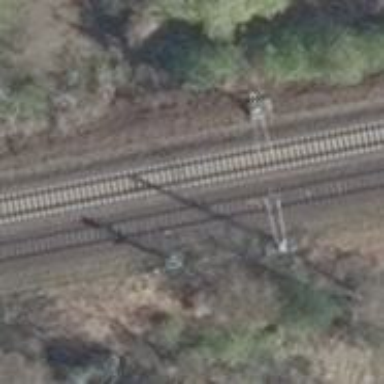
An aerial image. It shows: Railway signal.